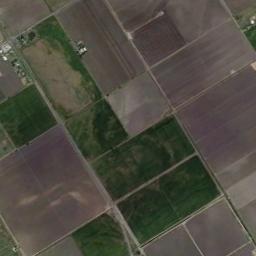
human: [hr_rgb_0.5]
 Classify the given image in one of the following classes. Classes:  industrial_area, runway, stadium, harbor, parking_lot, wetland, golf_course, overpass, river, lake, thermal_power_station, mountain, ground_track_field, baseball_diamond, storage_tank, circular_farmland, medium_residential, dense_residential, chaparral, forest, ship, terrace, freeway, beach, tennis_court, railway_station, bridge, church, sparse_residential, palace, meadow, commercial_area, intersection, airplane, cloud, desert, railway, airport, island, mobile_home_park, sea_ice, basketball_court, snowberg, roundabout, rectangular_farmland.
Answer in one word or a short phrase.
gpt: rectangular_farmland